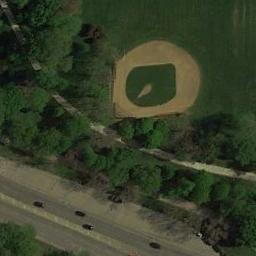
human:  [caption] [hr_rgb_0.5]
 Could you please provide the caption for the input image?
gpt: A baseball diamond on the lawn with some trees and some roads beside .

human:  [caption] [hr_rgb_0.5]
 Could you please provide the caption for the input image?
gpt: There are 11 baseball courts in the picture, Four of which are double the others .

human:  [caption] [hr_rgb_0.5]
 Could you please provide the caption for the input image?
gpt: There is a baseball diamond covered with trees and grass by the road .

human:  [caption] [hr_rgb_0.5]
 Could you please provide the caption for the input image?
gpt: There is a baseball diamond in the grass next to the roads .

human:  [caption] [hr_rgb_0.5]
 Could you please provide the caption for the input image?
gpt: There are many trees around the baseball diamond .